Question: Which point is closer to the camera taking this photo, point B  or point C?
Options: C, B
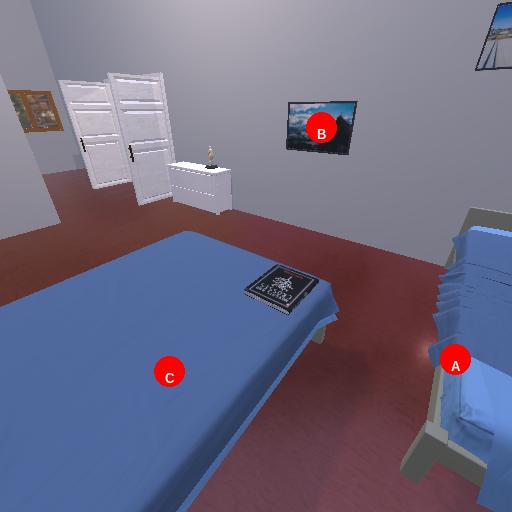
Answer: C